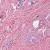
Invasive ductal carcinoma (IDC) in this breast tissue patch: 1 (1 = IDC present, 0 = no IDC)